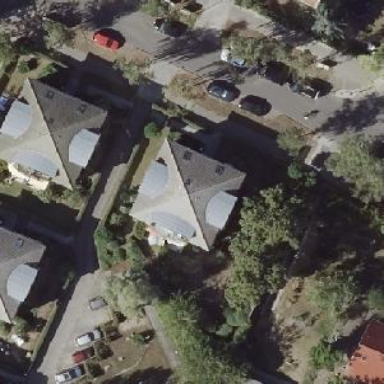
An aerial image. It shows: Pyramidal roof tops building of apartments.